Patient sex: F
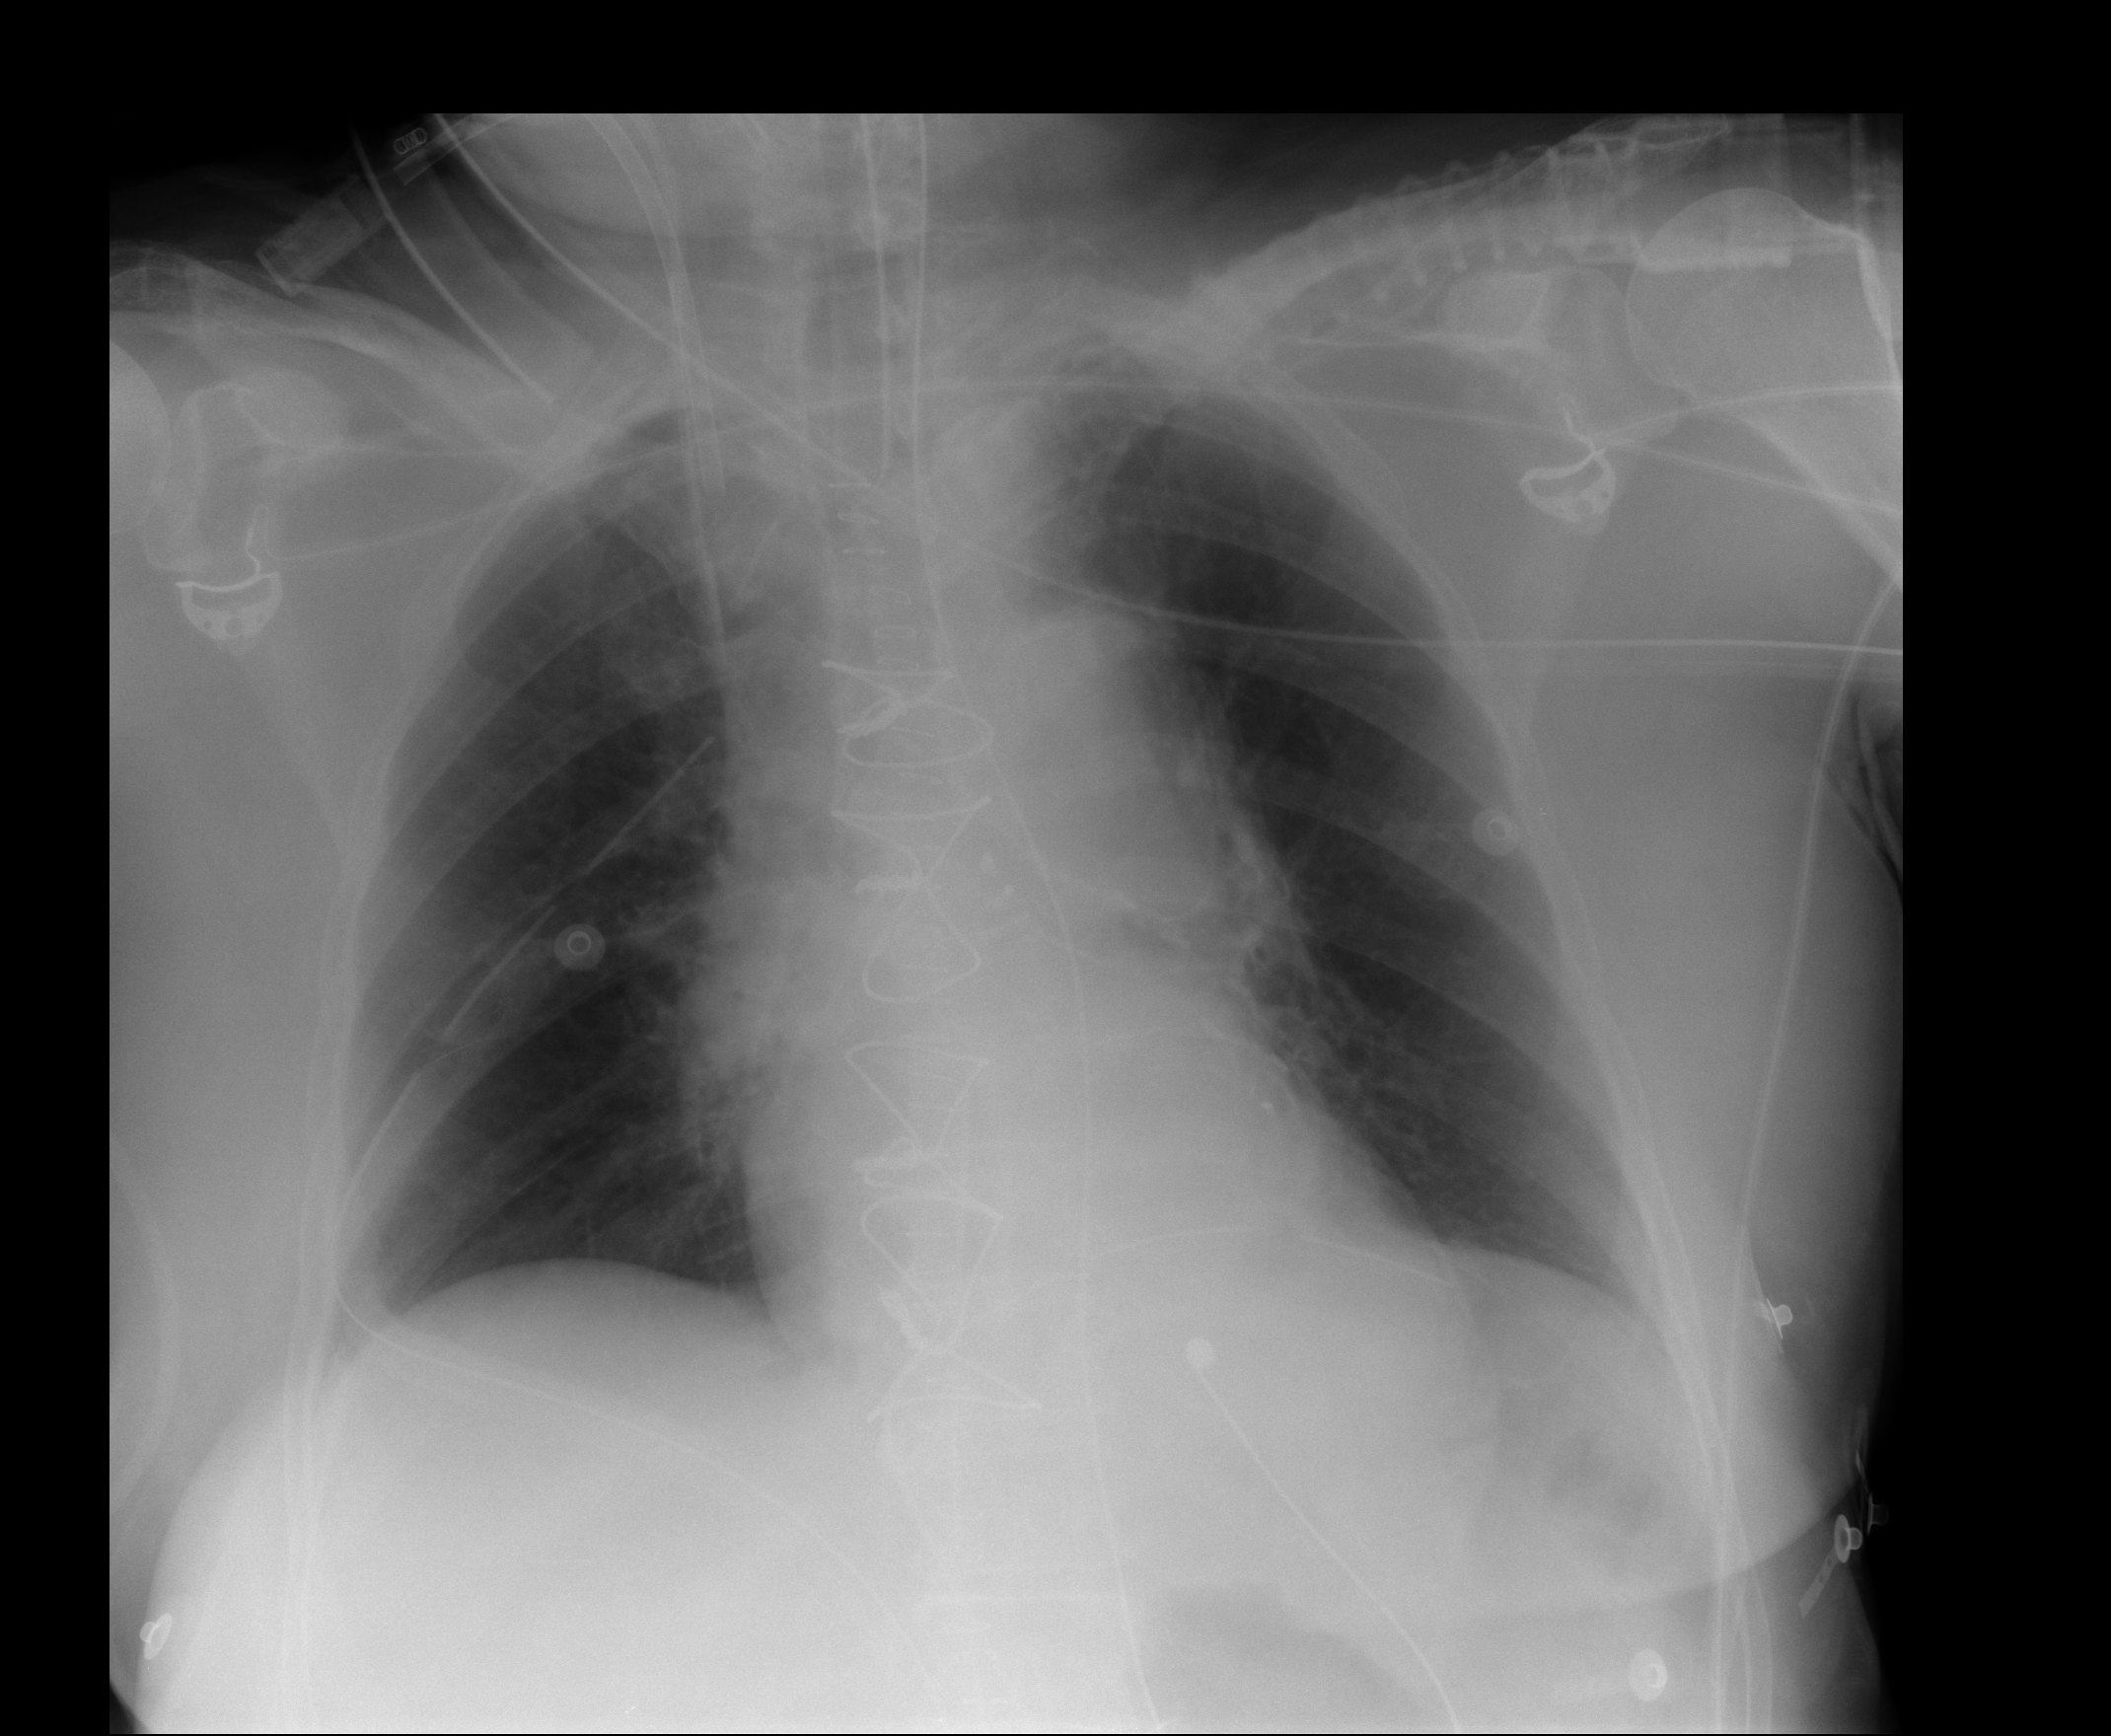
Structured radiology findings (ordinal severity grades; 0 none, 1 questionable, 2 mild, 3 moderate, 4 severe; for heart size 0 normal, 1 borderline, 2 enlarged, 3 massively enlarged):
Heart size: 0
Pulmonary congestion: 2
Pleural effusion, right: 1
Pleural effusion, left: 0
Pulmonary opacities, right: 0
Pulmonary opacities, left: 0
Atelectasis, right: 0
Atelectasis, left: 0